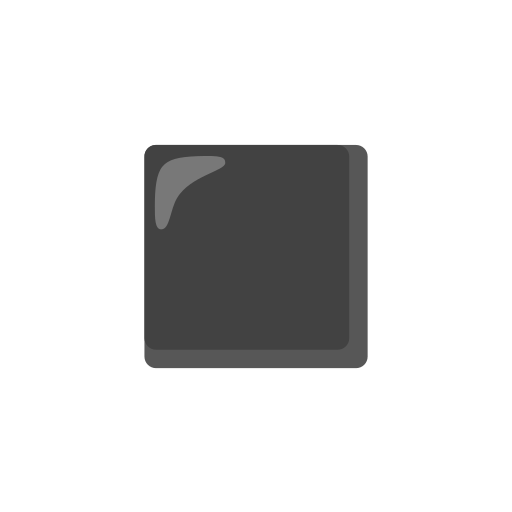
Emoji: ◾